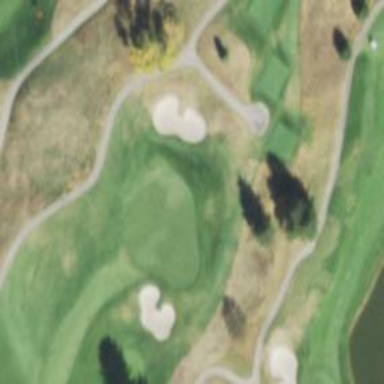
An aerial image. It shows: Golf hole.